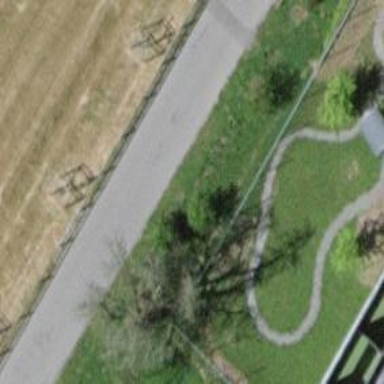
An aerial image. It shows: Cycle barrier.